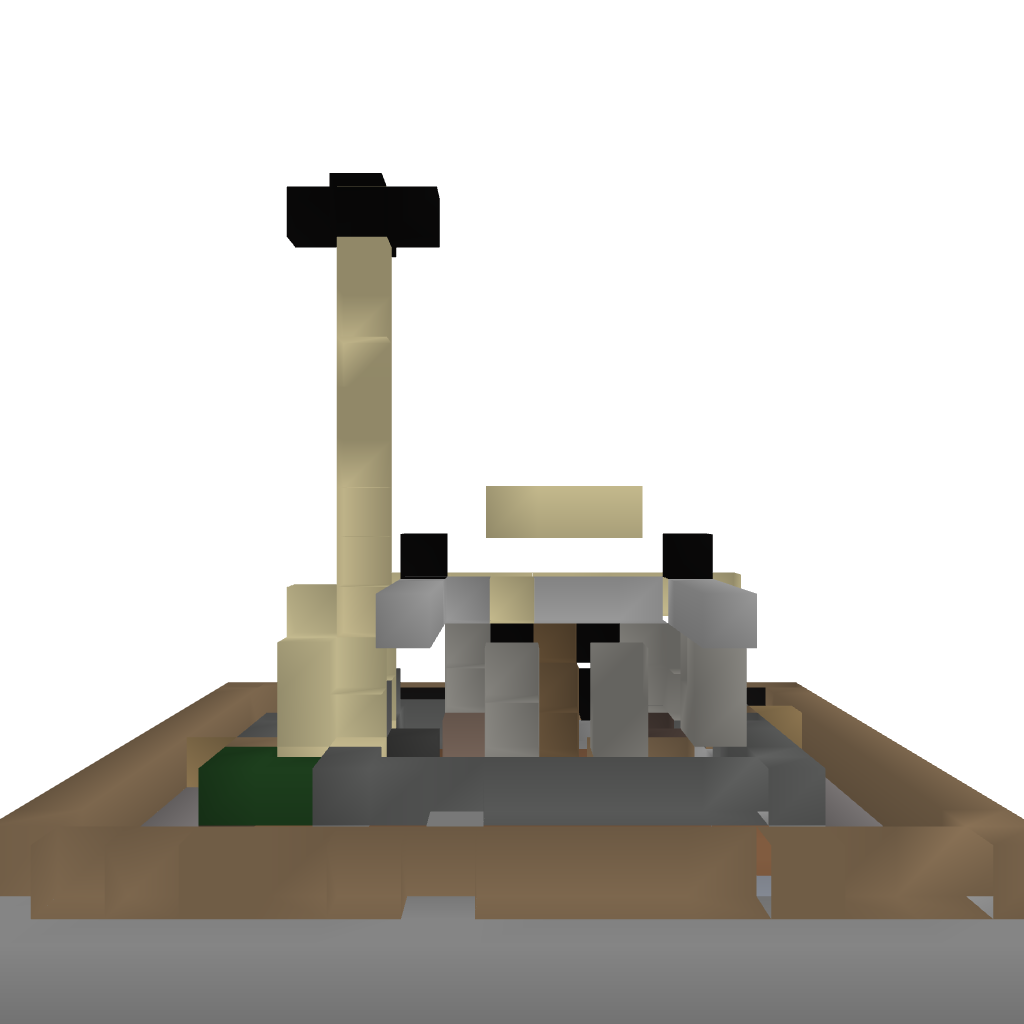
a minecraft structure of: Norton House 1